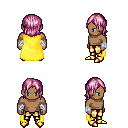
a pixel art fantasy rpg character, male body template, human, dark skin, yellow cape, gold greaves, pink long bangs hairstyle, white cloth bandages, gold boots, four views (front, back, left, right), 2x2 character sprite sheet, small pixel art, hard edges, no anti-aliasing